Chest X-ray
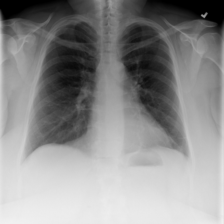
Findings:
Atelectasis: negative
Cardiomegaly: negative
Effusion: negative
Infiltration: negative
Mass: negative
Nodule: negative
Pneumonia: negative
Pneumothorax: negative
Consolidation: negative
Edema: negative
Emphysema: negative
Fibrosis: negative
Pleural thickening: negative
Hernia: negative